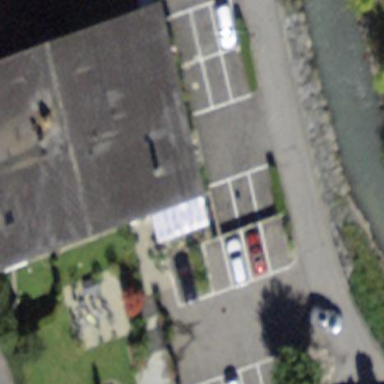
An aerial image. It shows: Hotel building.